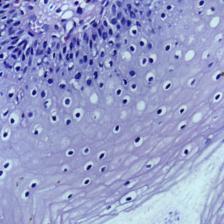
Diagnosis: Normal